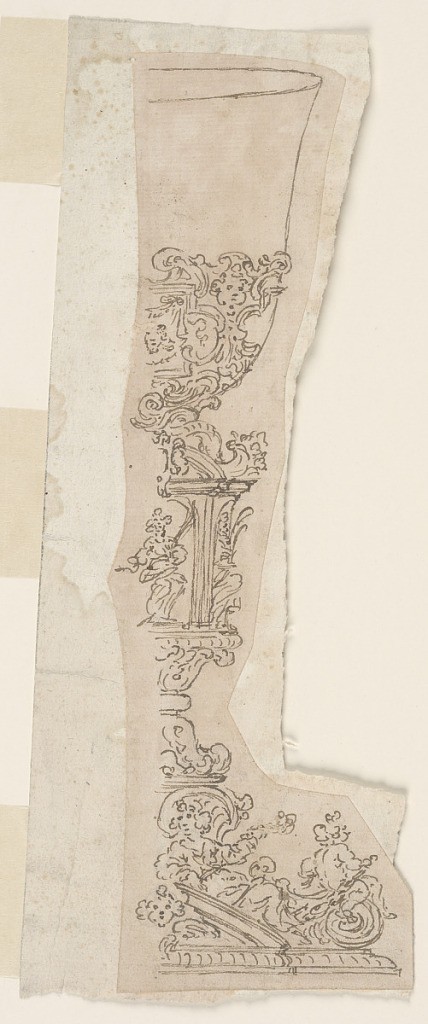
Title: Design for a Chalice
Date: mid- 17th–late 17th century
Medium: Pen and ink, graphite on laid paper
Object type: Drawing
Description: Below is a couped pediment with a female allegory, each with a putto upon an exterior volute. The shaft is foliated below and has above an aedicula with two female statues. The lower part of the cup has a frieze with compartments having on top couped pediments. In that of the front is a Vera Ikon (head of Christ). The left side is uneven.